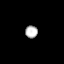
Tissue: prostate
Cell type: T cells
Senescence score: 0.6897
Nuclear area (px): 145
Mean DAPI intensity: 192.262